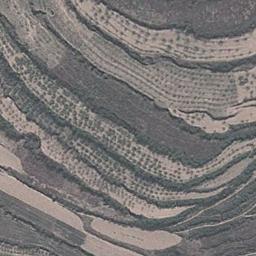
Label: terrace